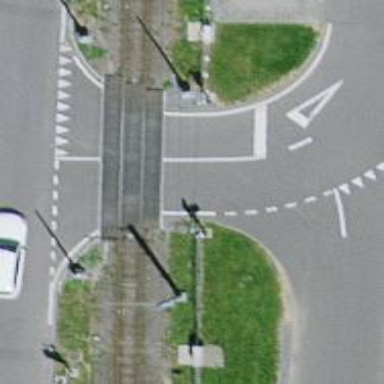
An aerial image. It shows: Level crossing along the railway.